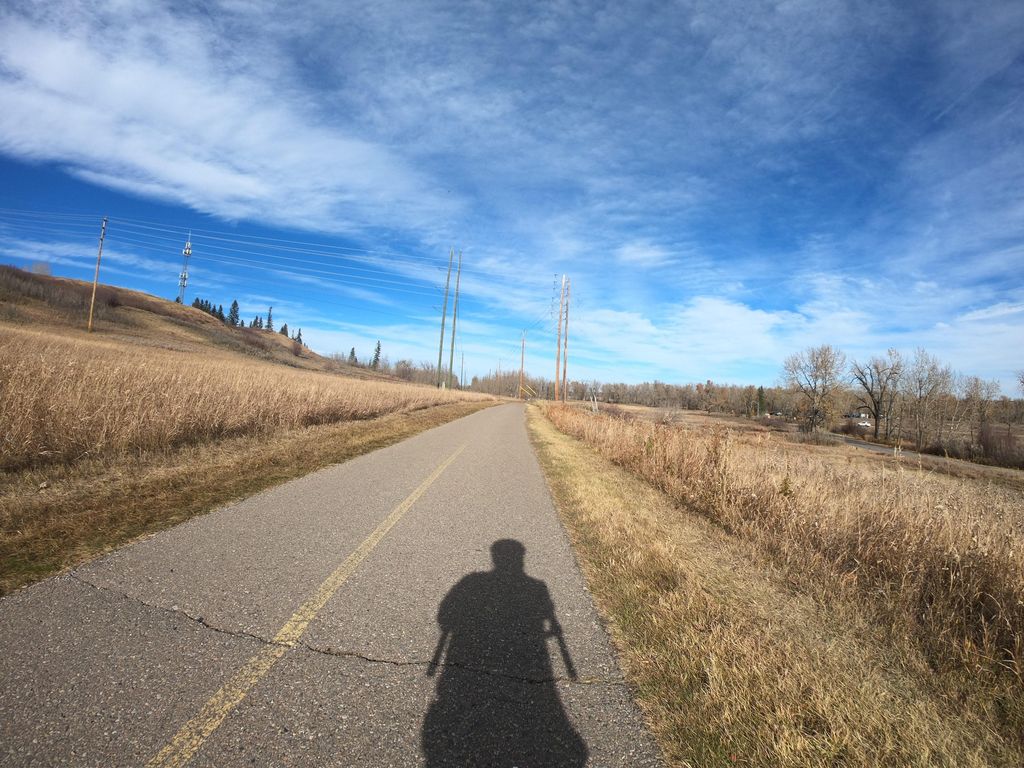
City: calgary